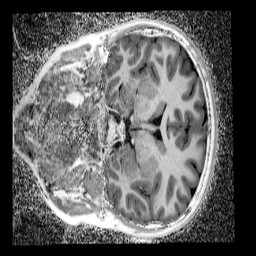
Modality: UNIT1_denoised
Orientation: coronal
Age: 13
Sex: male
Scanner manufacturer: siemens
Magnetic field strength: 3 T
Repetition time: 4 s
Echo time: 0.00299 s